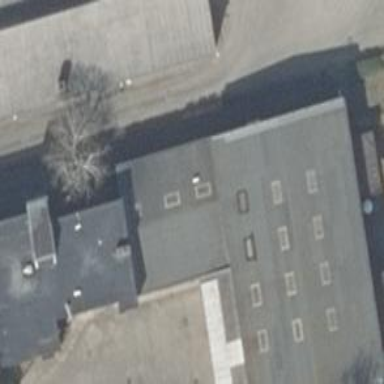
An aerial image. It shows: Industrial building.